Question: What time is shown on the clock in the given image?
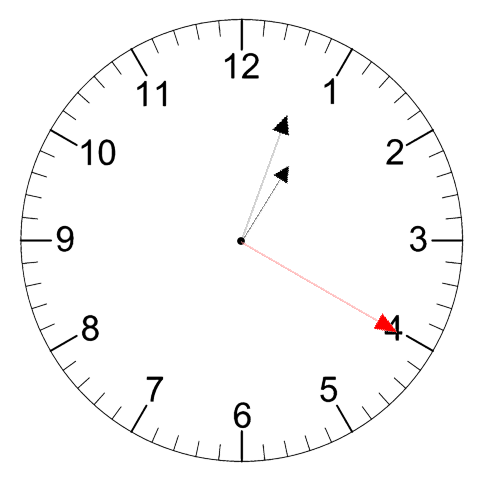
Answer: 01:03:20